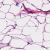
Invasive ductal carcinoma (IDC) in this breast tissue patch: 0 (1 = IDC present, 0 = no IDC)